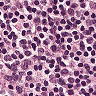
Metastatic tissue present: no